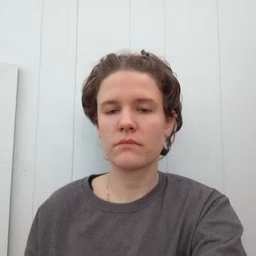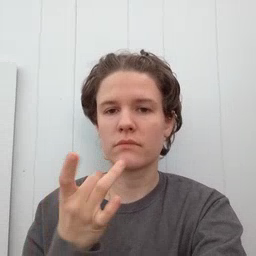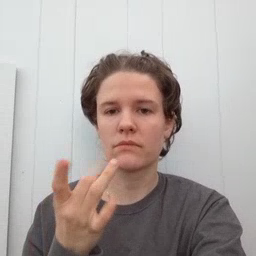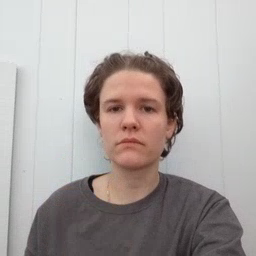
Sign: snack